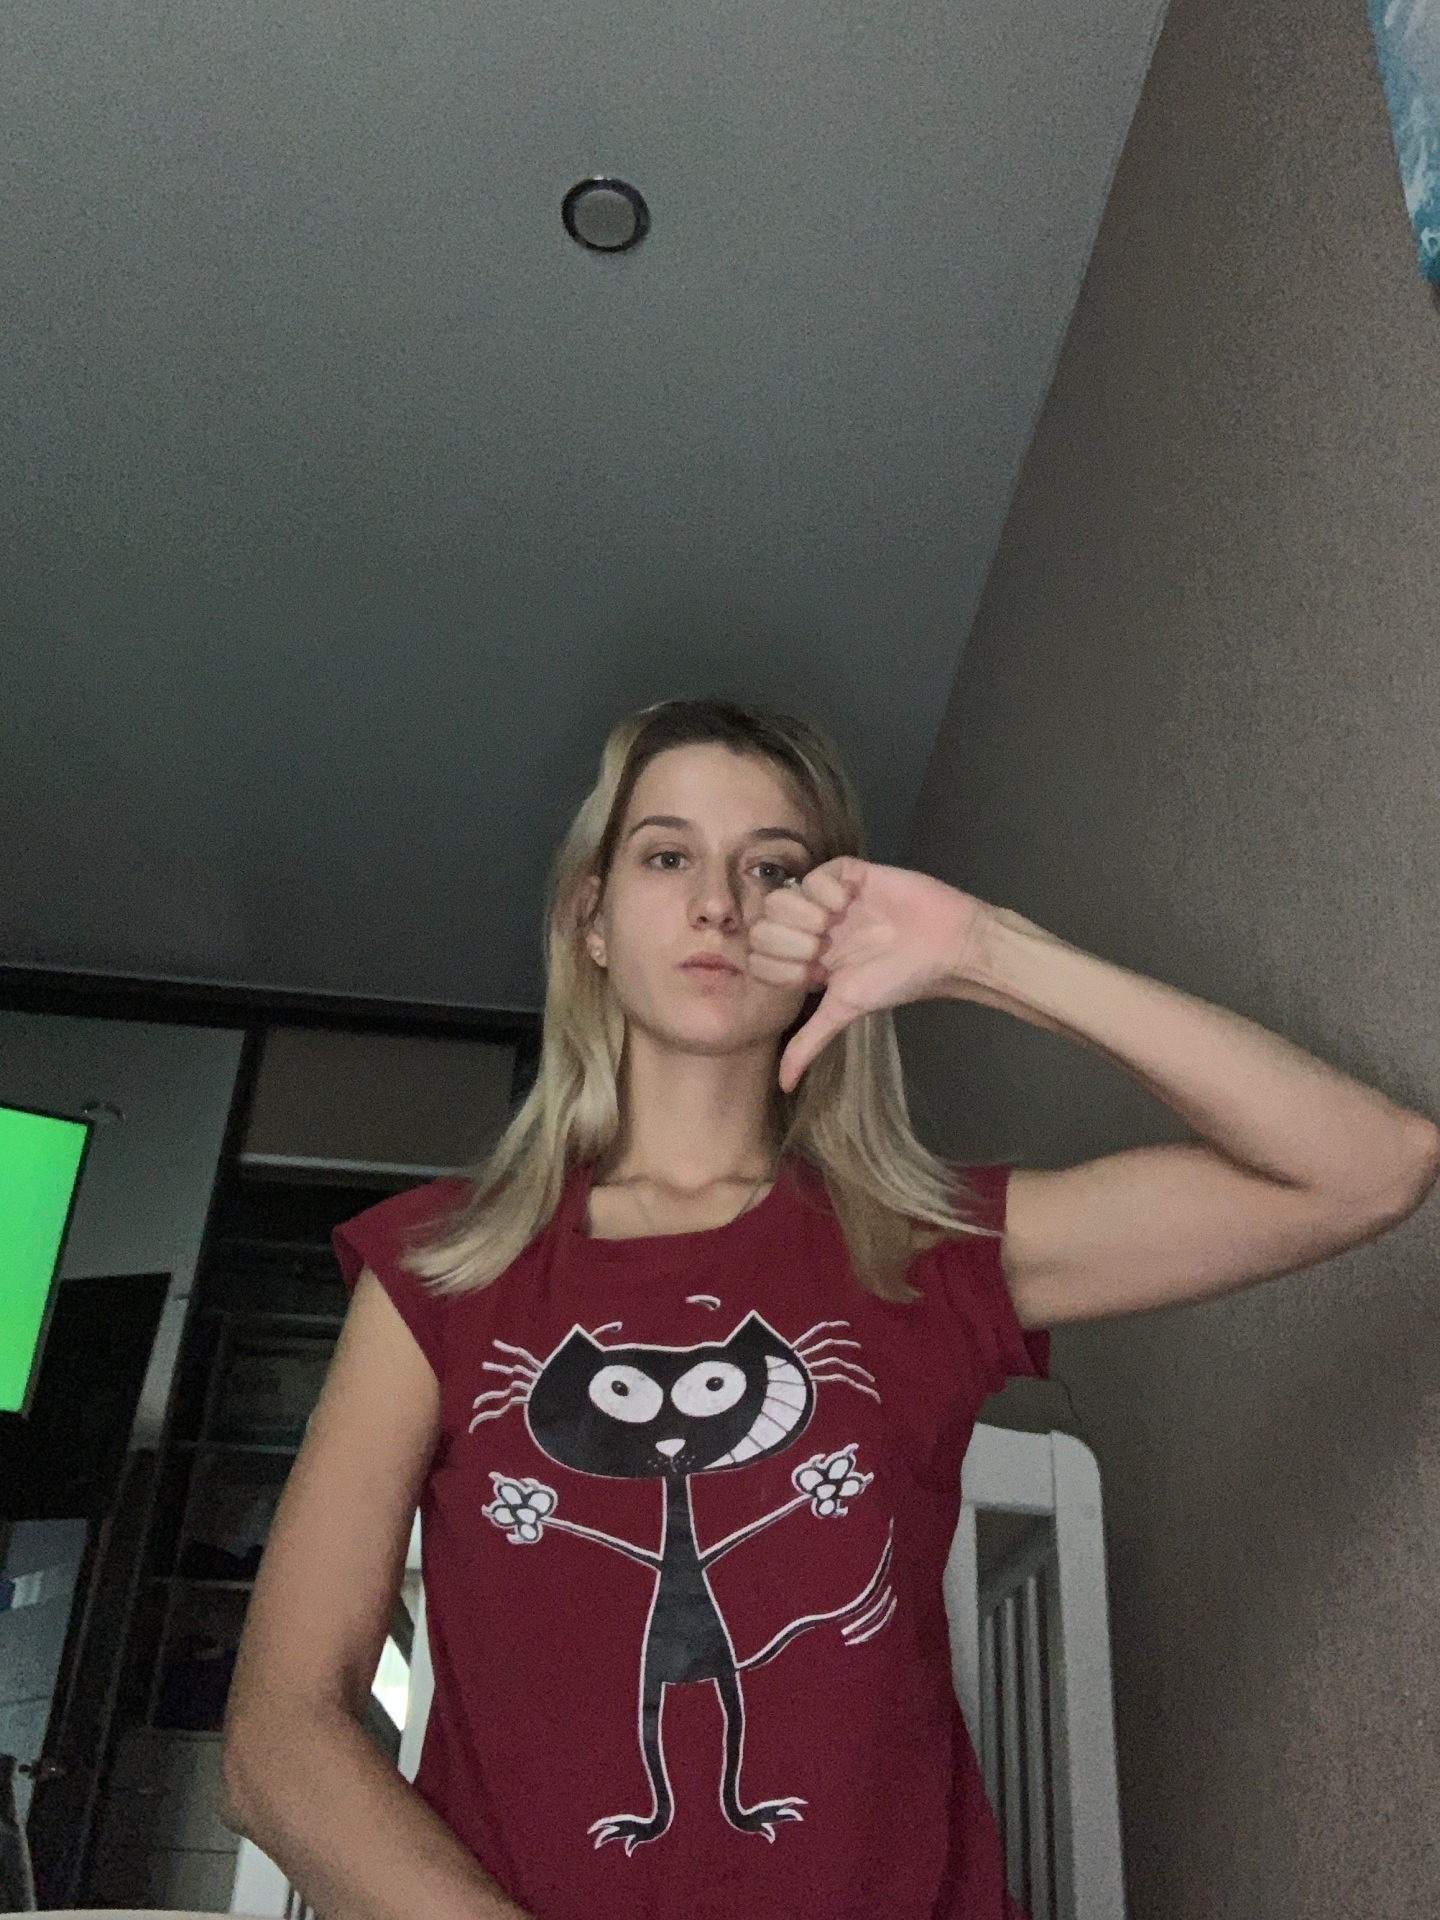
Label: noise